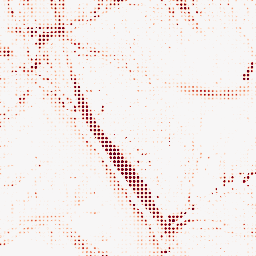
Category: morphological
Decomposition family: morphological_diamond
Decomposition parameters: operation: opening
radius: 10
Upsampling method: sinc_blackman
Upsampling parameters: scale: 8
kernel_size: 4
Upsampling scale: 8